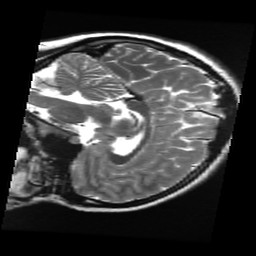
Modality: T2w
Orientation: sagittal
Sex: female
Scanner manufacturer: ge
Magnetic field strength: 3 T
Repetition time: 5 s
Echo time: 0.101 s